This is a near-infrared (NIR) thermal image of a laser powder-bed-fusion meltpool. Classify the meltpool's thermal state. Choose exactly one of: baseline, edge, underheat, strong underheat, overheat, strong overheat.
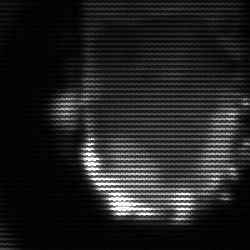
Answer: baseline